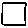
Label: square